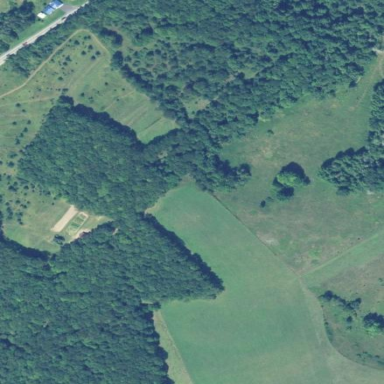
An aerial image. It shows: Beautiful woodland area.